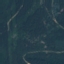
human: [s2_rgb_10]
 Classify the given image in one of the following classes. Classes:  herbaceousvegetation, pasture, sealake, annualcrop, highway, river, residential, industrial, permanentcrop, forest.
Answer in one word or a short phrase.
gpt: Forest